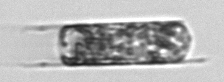
Label: Hemiaulus